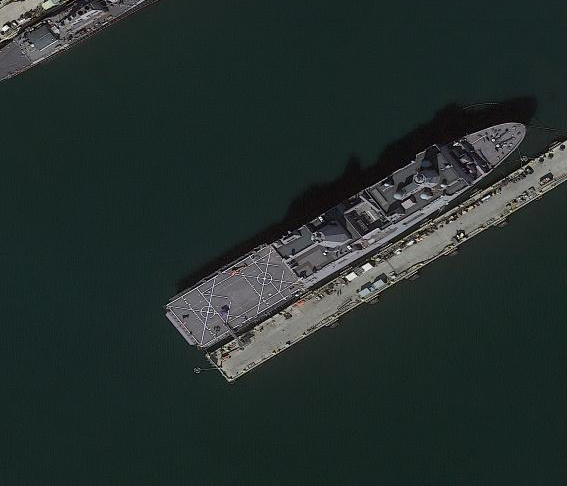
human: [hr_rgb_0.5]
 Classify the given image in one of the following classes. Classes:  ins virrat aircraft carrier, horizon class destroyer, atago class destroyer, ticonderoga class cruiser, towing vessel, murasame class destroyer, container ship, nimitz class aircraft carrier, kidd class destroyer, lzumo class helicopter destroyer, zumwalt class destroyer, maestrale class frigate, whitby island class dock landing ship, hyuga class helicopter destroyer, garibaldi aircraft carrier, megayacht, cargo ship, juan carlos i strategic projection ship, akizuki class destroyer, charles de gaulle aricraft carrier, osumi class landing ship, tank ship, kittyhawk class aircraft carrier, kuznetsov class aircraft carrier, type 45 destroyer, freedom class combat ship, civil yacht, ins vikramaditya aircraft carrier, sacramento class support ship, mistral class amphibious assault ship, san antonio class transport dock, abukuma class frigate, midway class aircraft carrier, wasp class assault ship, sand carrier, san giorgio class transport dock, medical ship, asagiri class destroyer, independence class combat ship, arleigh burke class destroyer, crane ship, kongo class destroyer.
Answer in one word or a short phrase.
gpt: San Antonio class transport dock